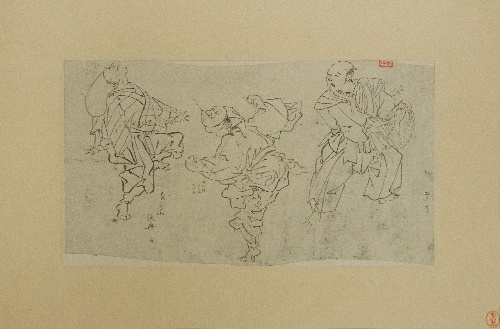
Artist: Kawanabe Kyōsai 河鍋暁斎
Artist bio: Japanese, 1831–1889
Date: late 19th century
Object type: Wash drawing
Classification: Paintings
Medium: Ink on paper
Culture: Japan
Period: Meiji period (1868–1912)
Dimensions: 6 x 10 1/4 in. (15.2 x 26 cm)
Department: Asian Art
Credit line: Fletcher Fund, 1937
Accession year: 1937
Repository: Metropolitan Museum of Art, New York, NY
Tags: Dancing|Men|Dancers